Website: home-depot
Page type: account-dashboard
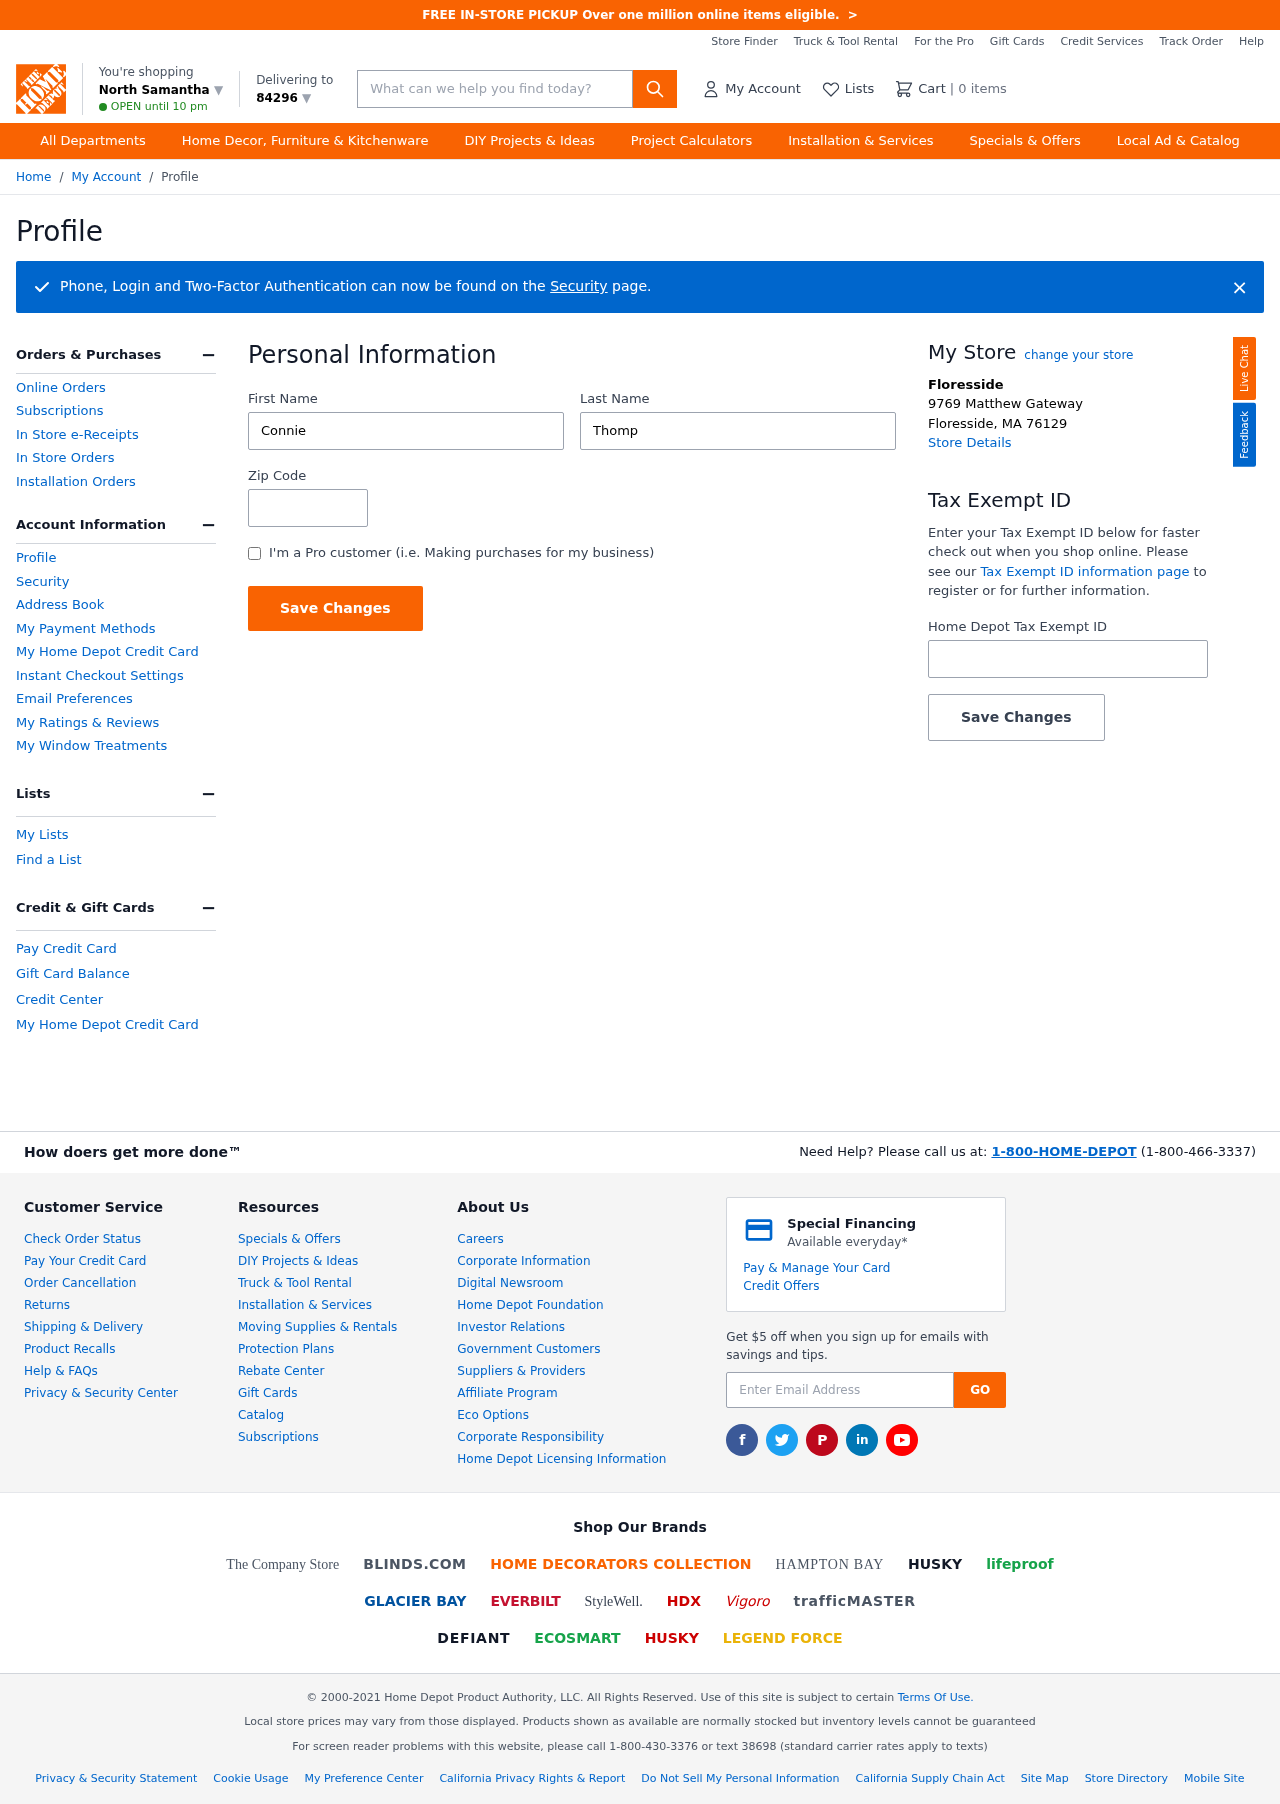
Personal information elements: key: PII_CITY
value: North Samantha ▼
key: PII_FIRSTNAME
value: Connie
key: PII_LASTNAME
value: Thompson
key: PII_LOCATION1_CITY
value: Floresside
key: PII_LOCATION1_CITY_STATE_ZIP
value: Floresside, MA 76129
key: PII_LOCATION1_STREET
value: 9769 Matthew Gateway
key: PII_POSTCODE
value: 84296 ▼
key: PII_POSTCODE
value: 84296
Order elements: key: ORDER_NUM_ITEMS
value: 0
Search elements: key: HEADER_SEARCH
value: What can we help you find today?